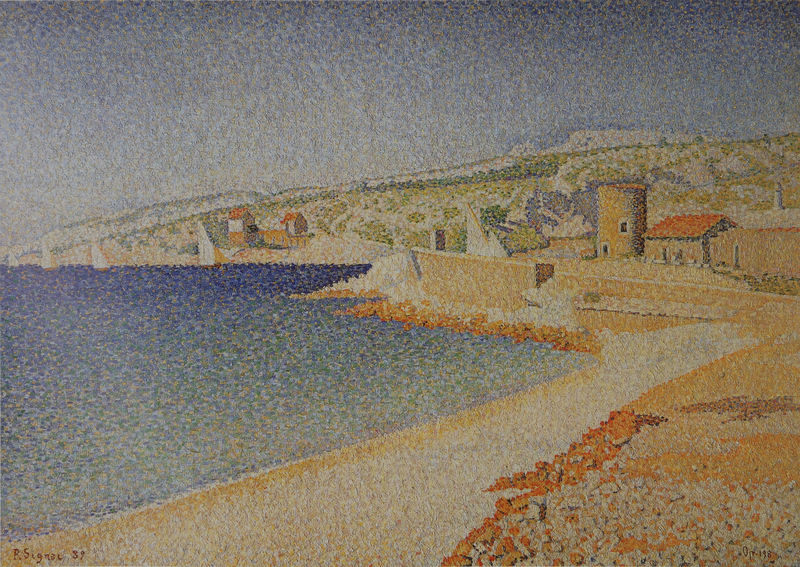
Titel: Cassis. La jetée. Opus 198, Cassis. Die Hafenmole. Opus 198
Künstler: Paul Signac
Standort: New York (New York)
Institution: The Metropolitan Museum of Art
Schlagwörter: berg, blau, gemälde, gestein, himmel, meer, wasser, weiß, wolken, gelb, grün, impressionismus, landschaft, ocker, sand, see, stadt, ufer, braun, fenster, frankreich, grau, hell, hintergrund, licht, orange, schwarz, vordergrund, dach, gebäude, gras, haus, rot, weg, wiese, beige, steine, signatur, öl, felder, ferne, horizont, häuser, hügel, natur, wolen, gewässer, sonne, wiesen, boot, boote, schornstein, turm, ornage, küste, schiff, schiffe, segel, segelboot, segelschiffe, sommer, strand, divisionismus, italien, ort, süden, mast, pointilismus, abhang, datierung, steinig, berge, gebirge, hitze, dorf, dächer, mauer, klein, hof, wolkenlos, südfrankreich, hafen, kai, kaimauer, masten, promenade, pier, dunkelblau, datum, freude, menschenleer, bucht, segelboote, segeln, punkte, algen, leuchtturm, starnd, urlaub, festung, befestigt, tupfen, pinselstriche, seurat, sisley, signac, bauten, pointillismus, spätimpressionismus, paul signac, küstenmauer, pointelismus, strrand, pointilissmus, flächendeckend, mittelblau, serat, strandweg, 1839, meer7bucht, collioure, signoc, 1939, idylee, signoi, küste sonne, botóte